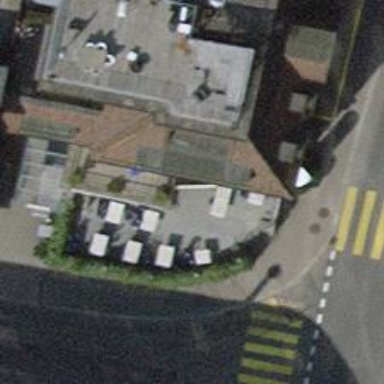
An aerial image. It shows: Hotel building.